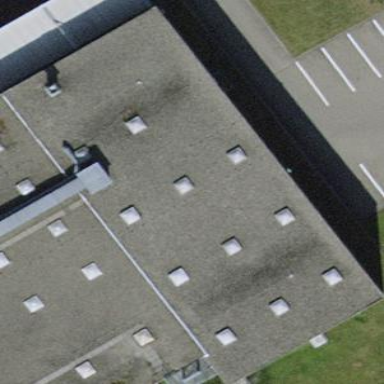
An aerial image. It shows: Industrial building.